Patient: sex F, age 64
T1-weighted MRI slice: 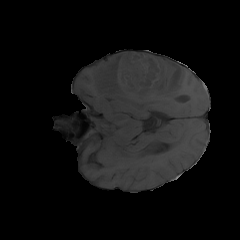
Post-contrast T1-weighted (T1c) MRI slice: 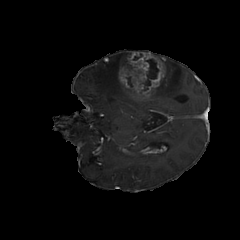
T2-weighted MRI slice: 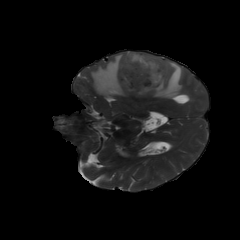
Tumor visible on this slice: yes
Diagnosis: Glioblastoma, IDH-wildtype
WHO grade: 4